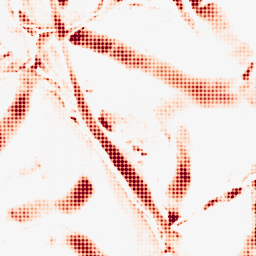
Category: morphological
Decomposition family: morphological_diamond
Decomposition parameters: operation: opening
radius: 20
Upsampling method: sinc_blackman
Upsampling parameters: scale: 8
kernel_size: 8
Upsampling scale: 8